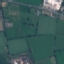
Land use / land cover class: Pasture